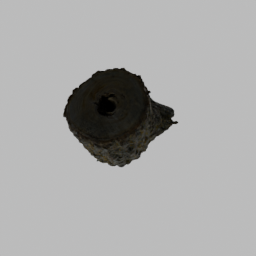
Label: nature